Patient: sex F, age 32
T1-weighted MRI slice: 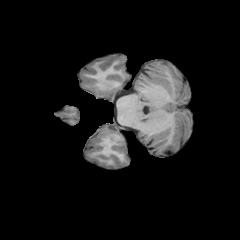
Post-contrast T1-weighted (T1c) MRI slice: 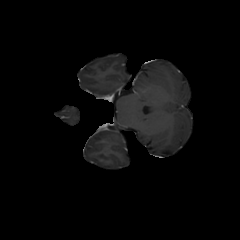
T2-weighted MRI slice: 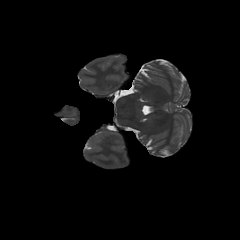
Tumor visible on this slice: no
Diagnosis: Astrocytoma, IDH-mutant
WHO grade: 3